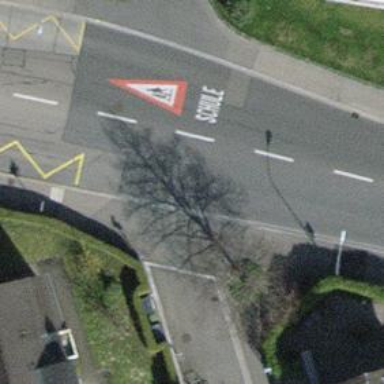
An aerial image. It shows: Unmarked crossing with traffic calming table on the road.